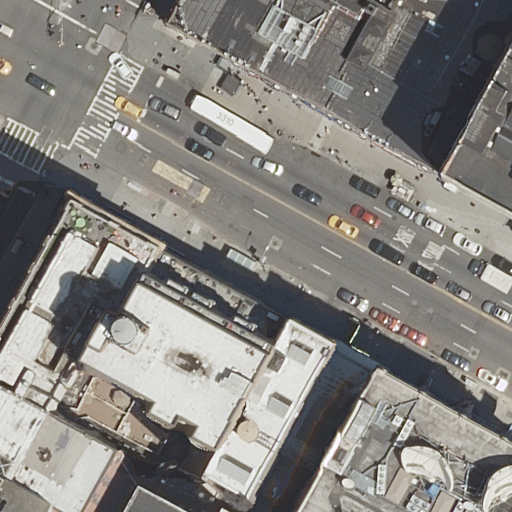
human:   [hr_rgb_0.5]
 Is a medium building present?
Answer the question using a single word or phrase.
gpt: yes

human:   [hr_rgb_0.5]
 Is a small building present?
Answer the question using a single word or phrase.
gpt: yes

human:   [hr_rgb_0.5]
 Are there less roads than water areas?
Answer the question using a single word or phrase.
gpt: no

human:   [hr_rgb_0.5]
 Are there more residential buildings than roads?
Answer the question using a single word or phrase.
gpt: no

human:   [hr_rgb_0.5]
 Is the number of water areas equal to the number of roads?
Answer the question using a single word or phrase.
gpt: no

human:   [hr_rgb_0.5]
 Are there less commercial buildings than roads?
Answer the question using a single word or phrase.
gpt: yes

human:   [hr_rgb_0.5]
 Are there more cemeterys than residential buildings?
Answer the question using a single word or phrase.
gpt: no

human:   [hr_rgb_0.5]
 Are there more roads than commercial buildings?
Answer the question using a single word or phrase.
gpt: yes

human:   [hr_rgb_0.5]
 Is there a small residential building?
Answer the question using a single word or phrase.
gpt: yes

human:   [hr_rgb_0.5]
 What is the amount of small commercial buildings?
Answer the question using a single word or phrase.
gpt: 0

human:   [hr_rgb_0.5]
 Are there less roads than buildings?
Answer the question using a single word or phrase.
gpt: no

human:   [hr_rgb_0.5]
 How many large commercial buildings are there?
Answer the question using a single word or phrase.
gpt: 0

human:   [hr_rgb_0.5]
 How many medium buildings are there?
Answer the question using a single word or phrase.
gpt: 2

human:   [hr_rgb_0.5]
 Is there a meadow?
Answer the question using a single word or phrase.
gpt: no

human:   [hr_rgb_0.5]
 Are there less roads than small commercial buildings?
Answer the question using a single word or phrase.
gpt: no

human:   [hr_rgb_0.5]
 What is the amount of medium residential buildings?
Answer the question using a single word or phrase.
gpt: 2

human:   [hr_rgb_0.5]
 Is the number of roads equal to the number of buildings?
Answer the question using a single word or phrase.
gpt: yes

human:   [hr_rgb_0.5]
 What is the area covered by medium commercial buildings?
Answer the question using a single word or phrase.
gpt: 0m2

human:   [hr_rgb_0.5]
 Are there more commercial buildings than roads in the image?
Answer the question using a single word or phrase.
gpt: no

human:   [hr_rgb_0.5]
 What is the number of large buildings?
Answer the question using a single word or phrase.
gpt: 1

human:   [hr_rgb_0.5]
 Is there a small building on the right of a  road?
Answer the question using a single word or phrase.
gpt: yes

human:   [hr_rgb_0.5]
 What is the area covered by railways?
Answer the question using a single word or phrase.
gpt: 0m2

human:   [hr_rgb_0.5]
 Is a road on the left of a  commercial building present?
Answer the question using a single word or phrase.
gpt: no

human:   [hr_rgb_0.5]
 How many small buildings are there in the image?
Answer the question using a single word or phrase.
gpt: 4

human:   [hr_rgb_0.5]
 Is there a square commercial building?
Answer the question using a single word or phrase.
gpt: no

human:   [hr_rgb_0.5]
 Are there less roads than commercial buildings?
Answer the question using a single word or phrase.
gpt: no

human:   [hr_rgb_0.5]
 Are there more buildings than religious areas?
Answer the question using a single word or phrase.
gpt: yes

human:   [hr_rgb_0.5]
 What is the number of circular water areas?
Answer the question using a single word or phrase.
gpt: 0

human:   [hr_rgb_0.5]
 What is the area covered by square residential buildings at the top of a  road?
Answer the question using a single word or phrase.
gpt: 0m2

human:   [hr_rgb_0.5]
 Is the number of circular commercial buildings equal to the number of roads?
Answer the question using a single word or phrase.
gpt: no

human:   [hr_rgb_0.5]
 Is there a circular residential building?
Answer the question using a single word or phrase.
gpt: no

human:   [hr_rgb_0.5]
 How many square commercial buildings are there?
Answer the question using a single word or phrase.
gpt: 0

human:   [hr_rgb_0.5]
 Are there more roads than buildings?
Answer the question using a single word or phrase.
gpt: no

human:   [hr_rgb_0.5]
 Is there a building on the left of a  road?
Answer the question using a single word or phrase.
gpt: yes

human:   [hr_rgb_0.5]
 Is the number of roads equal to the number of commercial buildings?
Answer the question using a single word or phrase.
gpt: no

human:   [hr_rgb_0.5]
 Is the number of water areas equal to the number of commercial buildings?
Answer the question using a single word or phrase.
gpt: yes